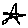
Label: star